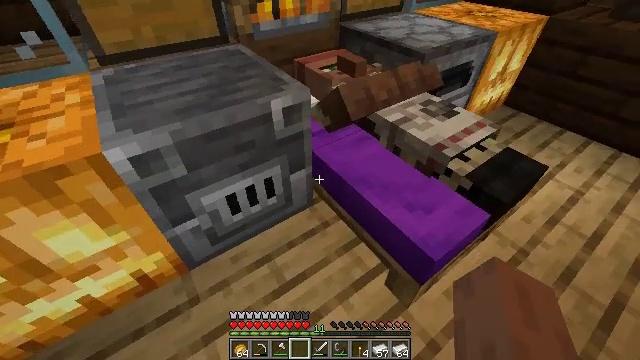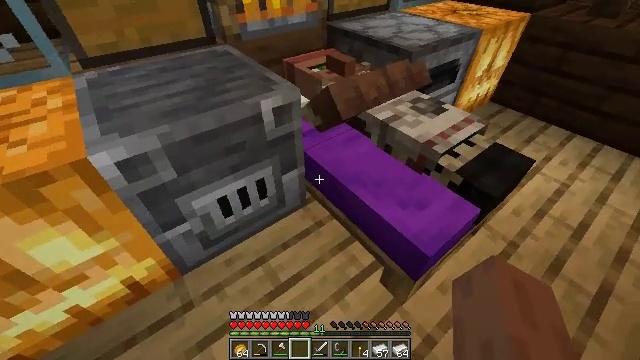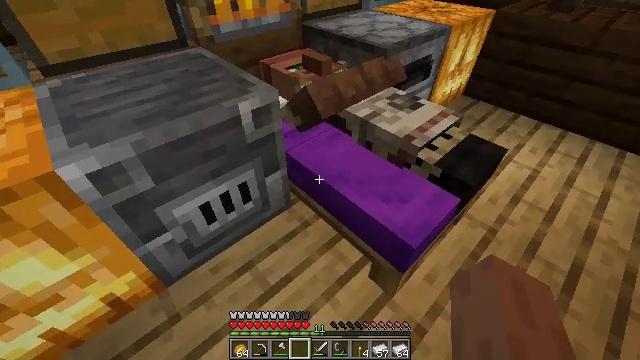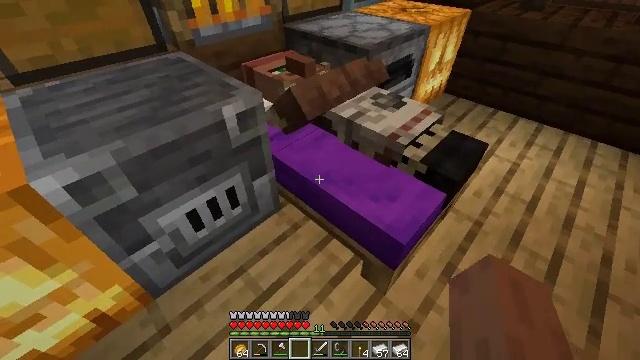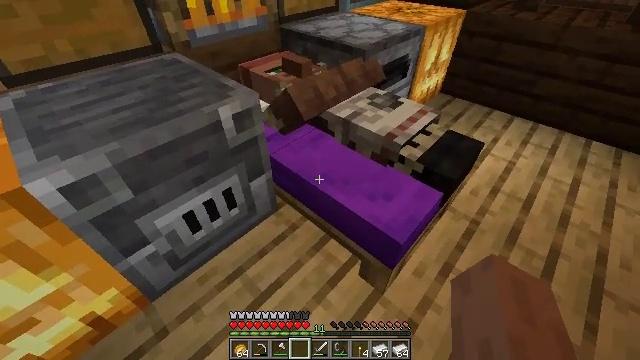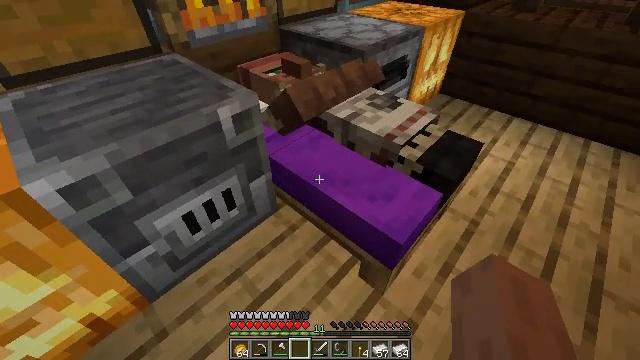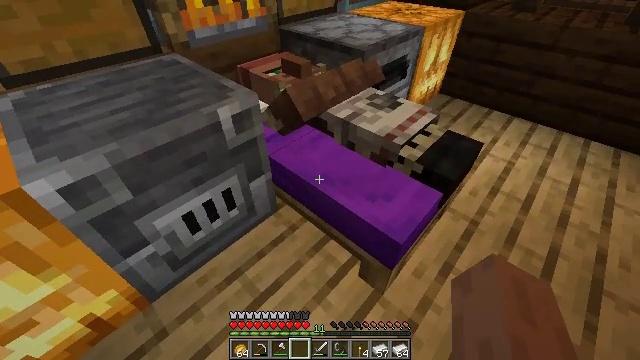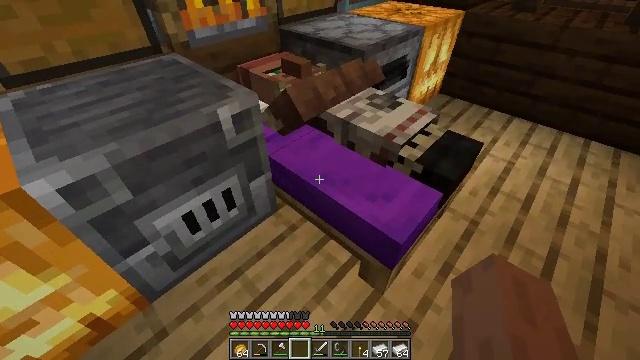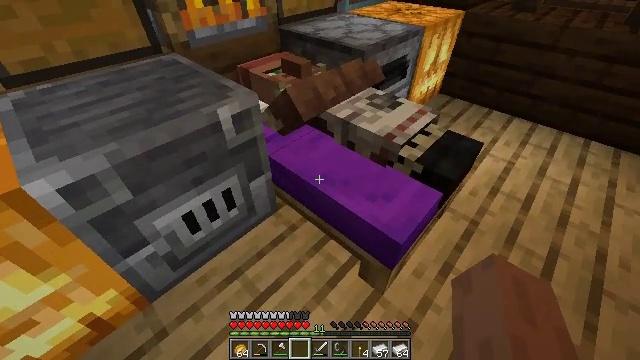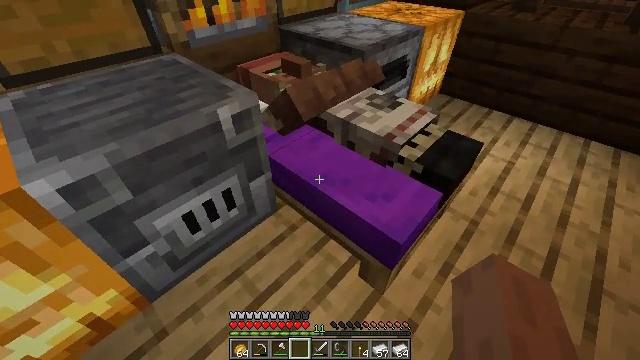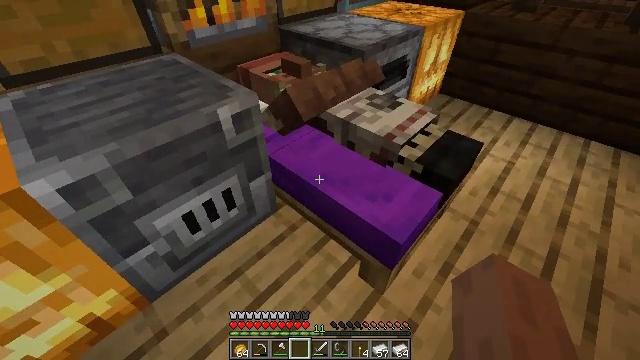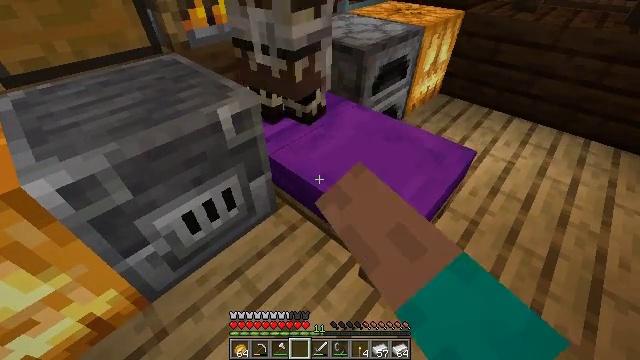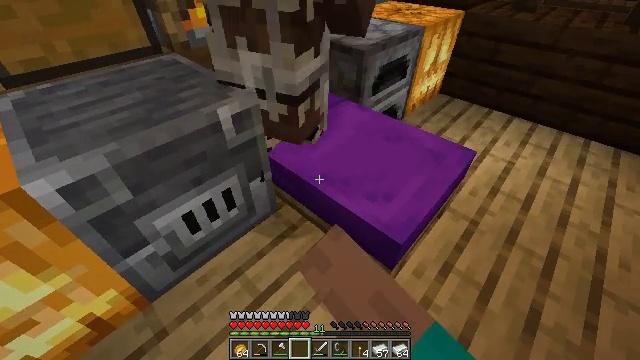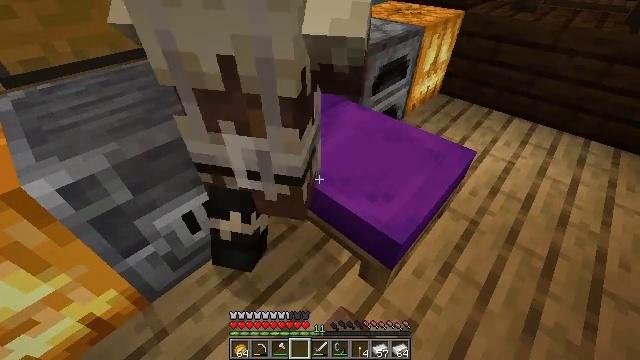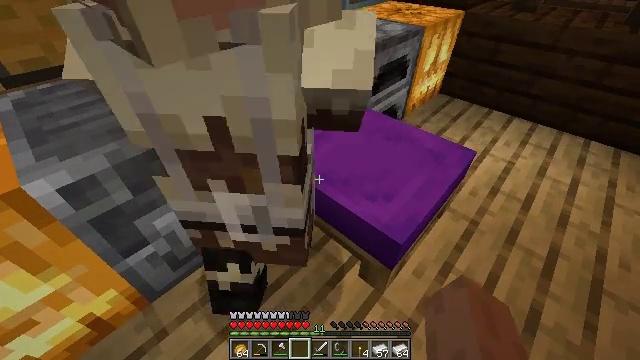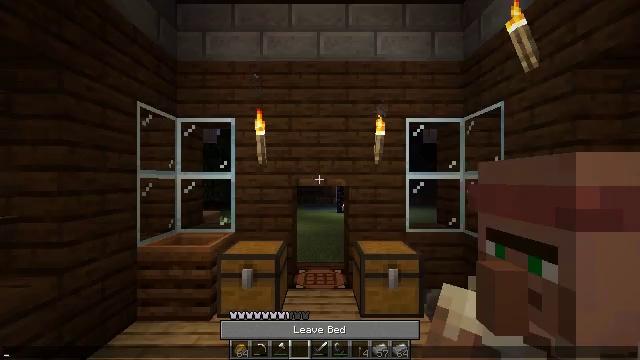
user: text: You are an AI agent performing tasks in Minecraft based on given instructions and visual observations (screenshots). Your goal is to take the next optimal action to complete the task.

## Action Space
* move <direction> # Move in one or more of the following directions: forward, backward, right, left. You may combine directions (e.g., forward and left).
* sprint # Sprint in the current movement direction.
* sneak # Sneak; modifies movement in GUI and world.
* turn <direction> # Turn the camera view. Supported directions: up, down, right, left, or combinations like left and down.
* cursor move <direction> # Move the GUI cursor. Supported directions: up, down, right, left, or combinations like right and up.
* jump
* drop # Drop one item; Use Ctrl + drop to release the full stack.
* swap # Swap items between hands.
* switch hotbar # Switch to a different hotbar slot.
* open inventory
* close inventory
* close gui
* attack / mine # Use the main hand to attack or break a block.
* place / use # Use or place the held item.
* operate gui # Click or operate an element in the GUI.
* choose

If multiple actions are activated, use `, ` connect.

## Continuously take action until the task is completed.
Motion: motion action
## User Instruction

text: Get dirt block.
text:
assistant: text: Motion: turn right
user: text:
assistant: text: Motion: turn right
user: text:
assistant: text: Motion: turn right
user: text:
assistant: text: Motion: no_op
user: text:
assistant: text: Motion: use / place
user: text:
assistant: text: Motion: use / place
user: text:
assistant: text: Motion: use / place
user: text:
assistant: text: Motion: use / place
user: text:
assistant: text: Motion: use / place
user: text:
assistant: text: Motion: no_op
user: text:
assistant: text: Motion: no_op
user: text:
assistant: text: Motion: no_op
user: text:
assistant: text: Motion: no_op
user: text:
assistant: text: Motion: no_op
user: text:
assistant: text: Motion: no_op
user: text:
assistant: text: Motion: open gui
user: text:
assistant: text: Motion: no_op
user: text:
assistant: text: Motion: no_op
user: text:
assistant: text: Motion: no_op
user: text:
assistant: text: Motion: no_op
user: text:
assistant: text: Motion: no_op
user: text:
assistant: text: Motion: no_op
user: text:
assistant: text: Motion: no_op
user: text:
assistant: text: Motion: no_op
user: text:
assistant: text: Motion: no_op
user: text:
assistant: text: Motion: no_op
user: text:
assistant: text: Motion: no_op
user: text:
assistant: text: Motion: no_op
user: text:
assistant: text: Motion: no_op
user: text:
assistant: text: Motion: no_op